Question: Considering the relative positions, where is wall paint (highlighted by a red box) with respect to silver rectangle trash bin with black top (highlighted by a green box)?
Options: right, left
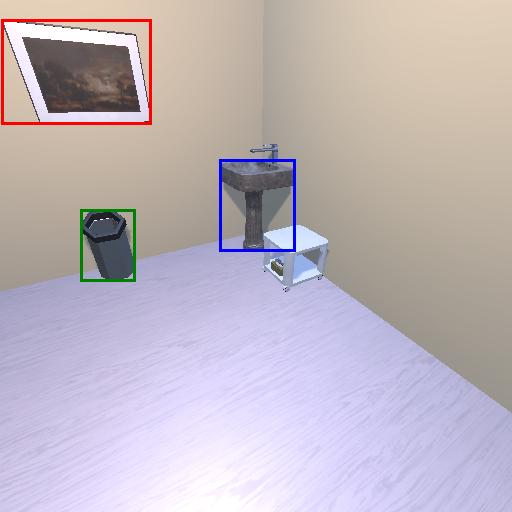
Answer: right